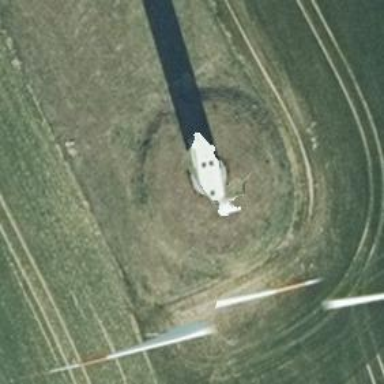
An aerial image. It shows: Wind-powered generator.